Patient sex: M
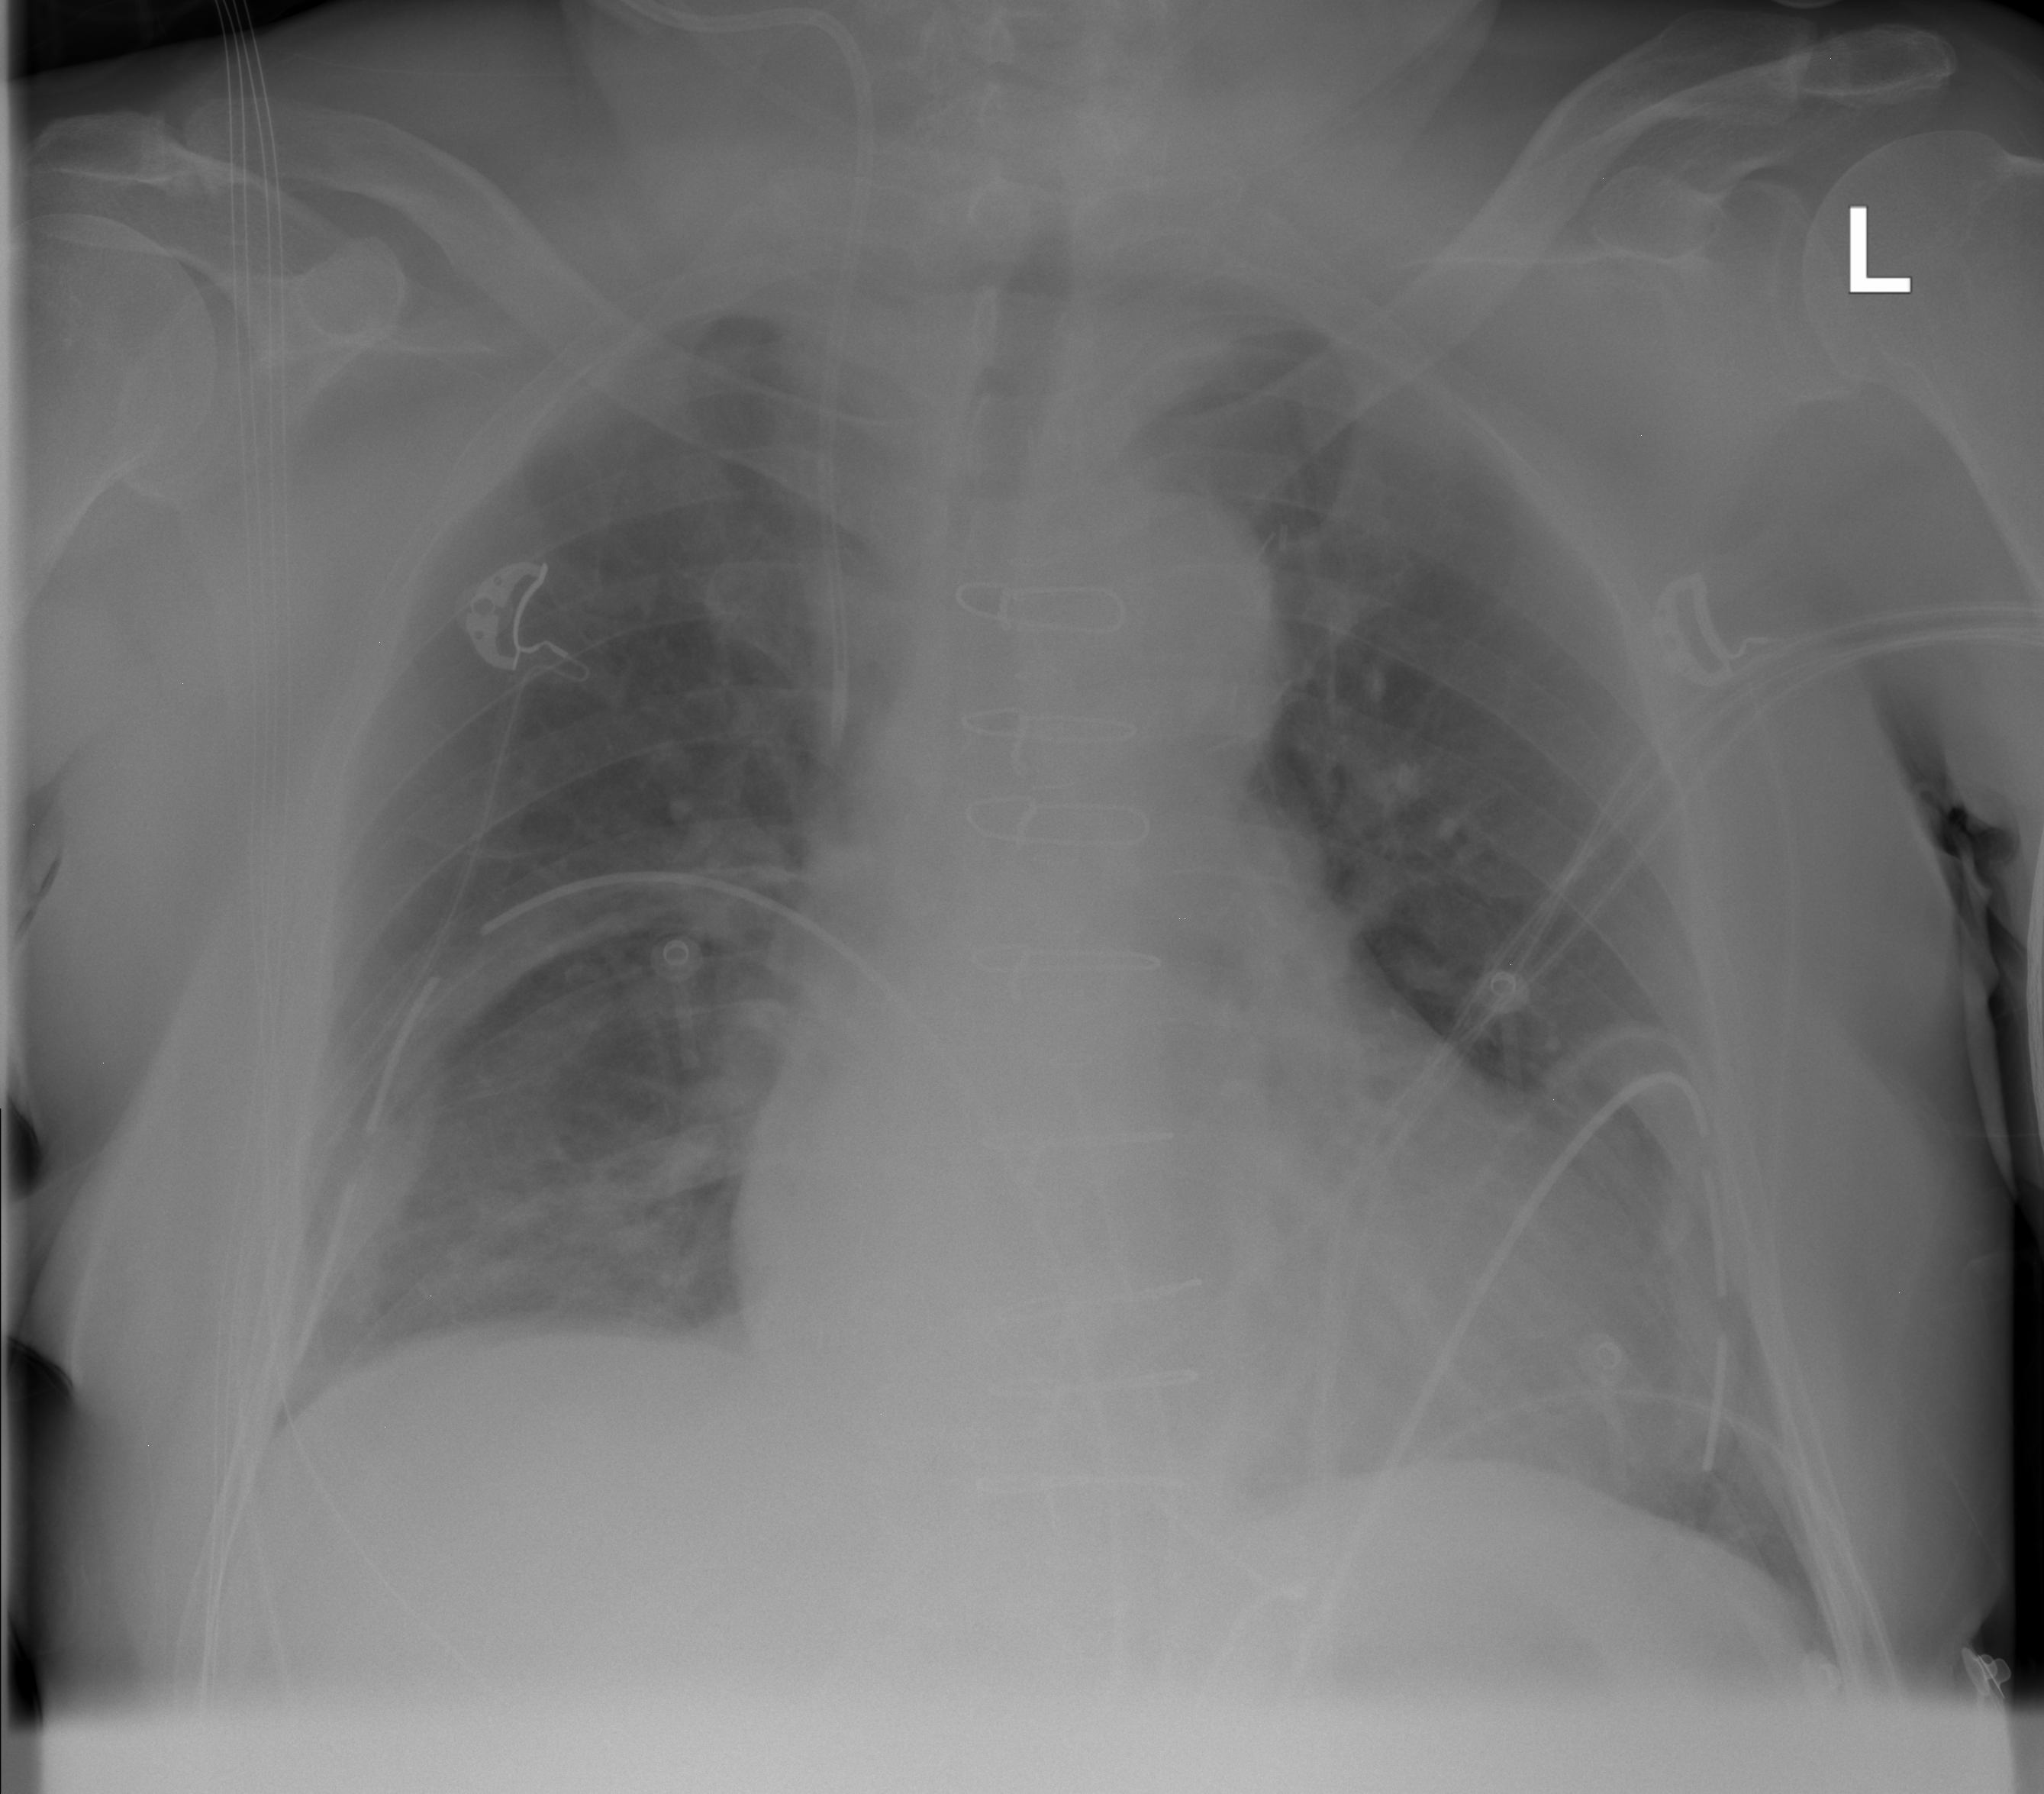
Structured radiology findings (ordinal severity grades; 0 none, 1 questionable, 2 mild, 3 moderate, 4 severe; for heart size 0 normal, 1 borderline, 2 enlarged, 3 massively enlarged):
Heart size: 2
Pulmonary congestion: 2
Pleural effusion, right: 0
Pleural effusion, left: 0
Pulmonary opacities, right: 0
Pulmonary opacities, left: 0
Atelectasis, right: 2
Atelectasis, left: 0